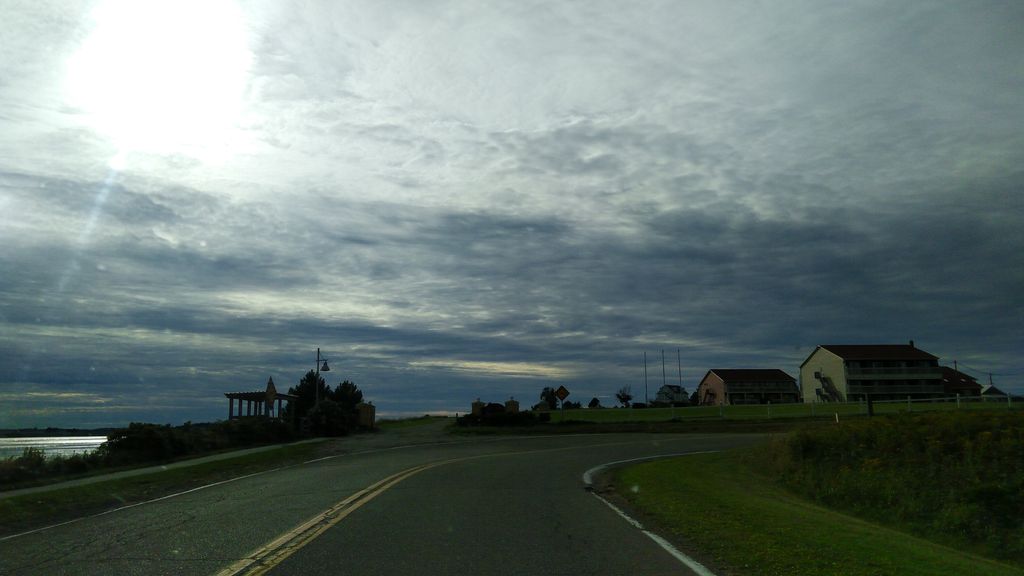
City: charlottetown